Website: lowes
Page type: stored-credit-cards
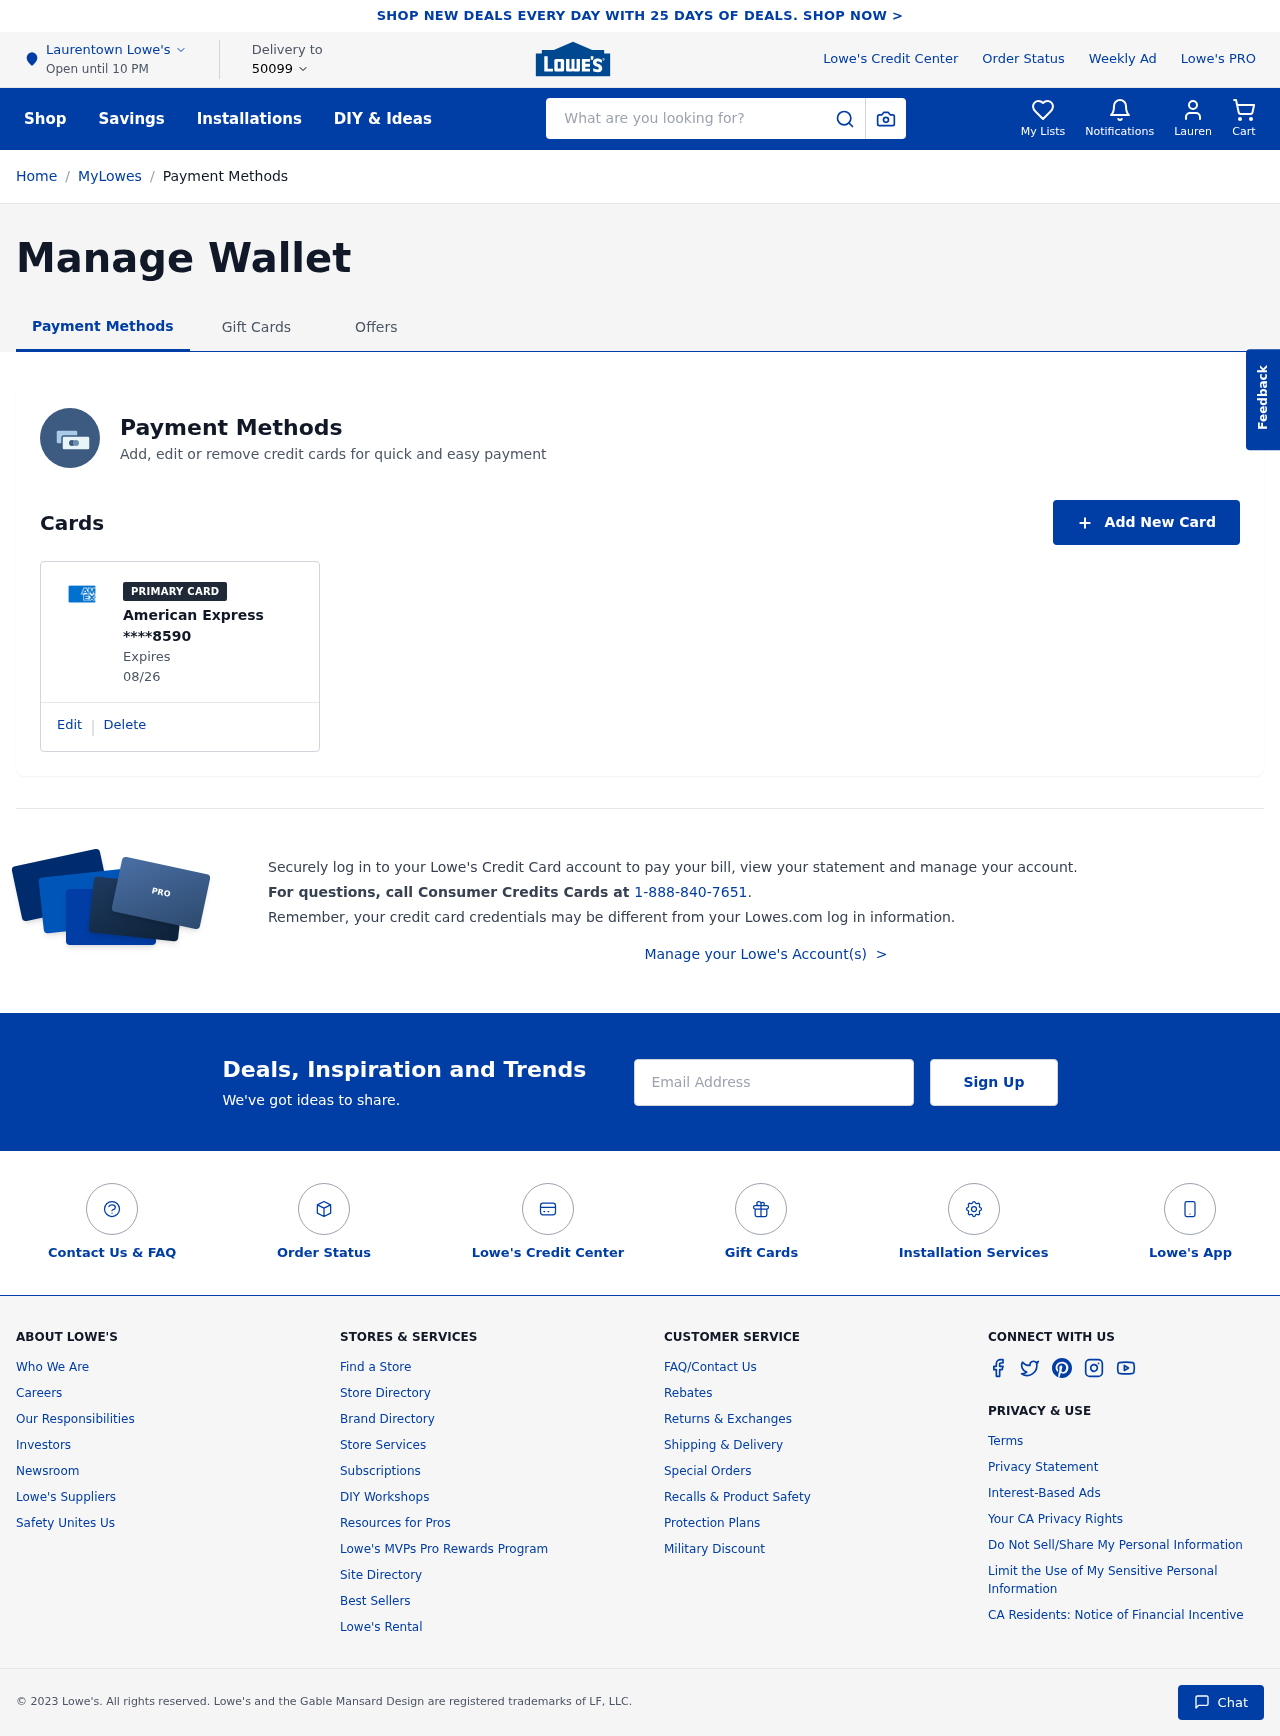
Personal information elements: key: PII_CARD_EXPIRY
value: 08/26
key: PII_CARD_LAST4
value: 8590
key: PII_CARD_TYPE
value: American Express
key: PII_CITY
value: Laurentown
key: PII_EMAIL
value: lauren_dunn@hotmail.com
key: PII_FIRSTNAME
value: Lauren
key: PII_POSTCODE
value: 50099
Search elements: key: HEADER_SEARCH
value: What are you looking for?